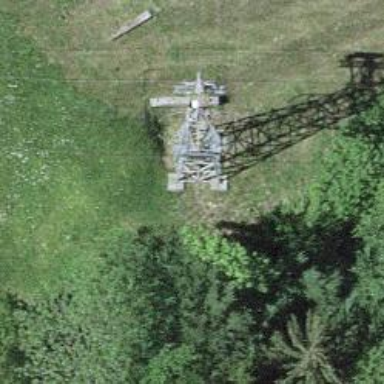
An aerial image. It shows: Pylon for aerialway.